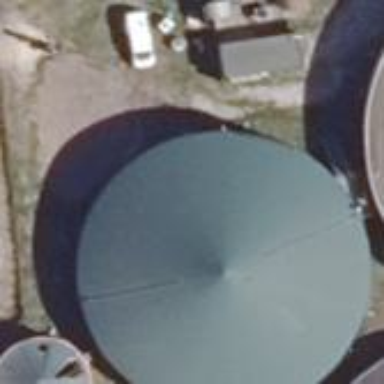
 serving as digester building with power generator."